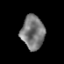
Tissue: prostate
Cell type: Myeloid cells
Senescence score: 0.3422
Nuclear area (px): 765
Mean DAPI intensity: 122.271